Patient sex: M
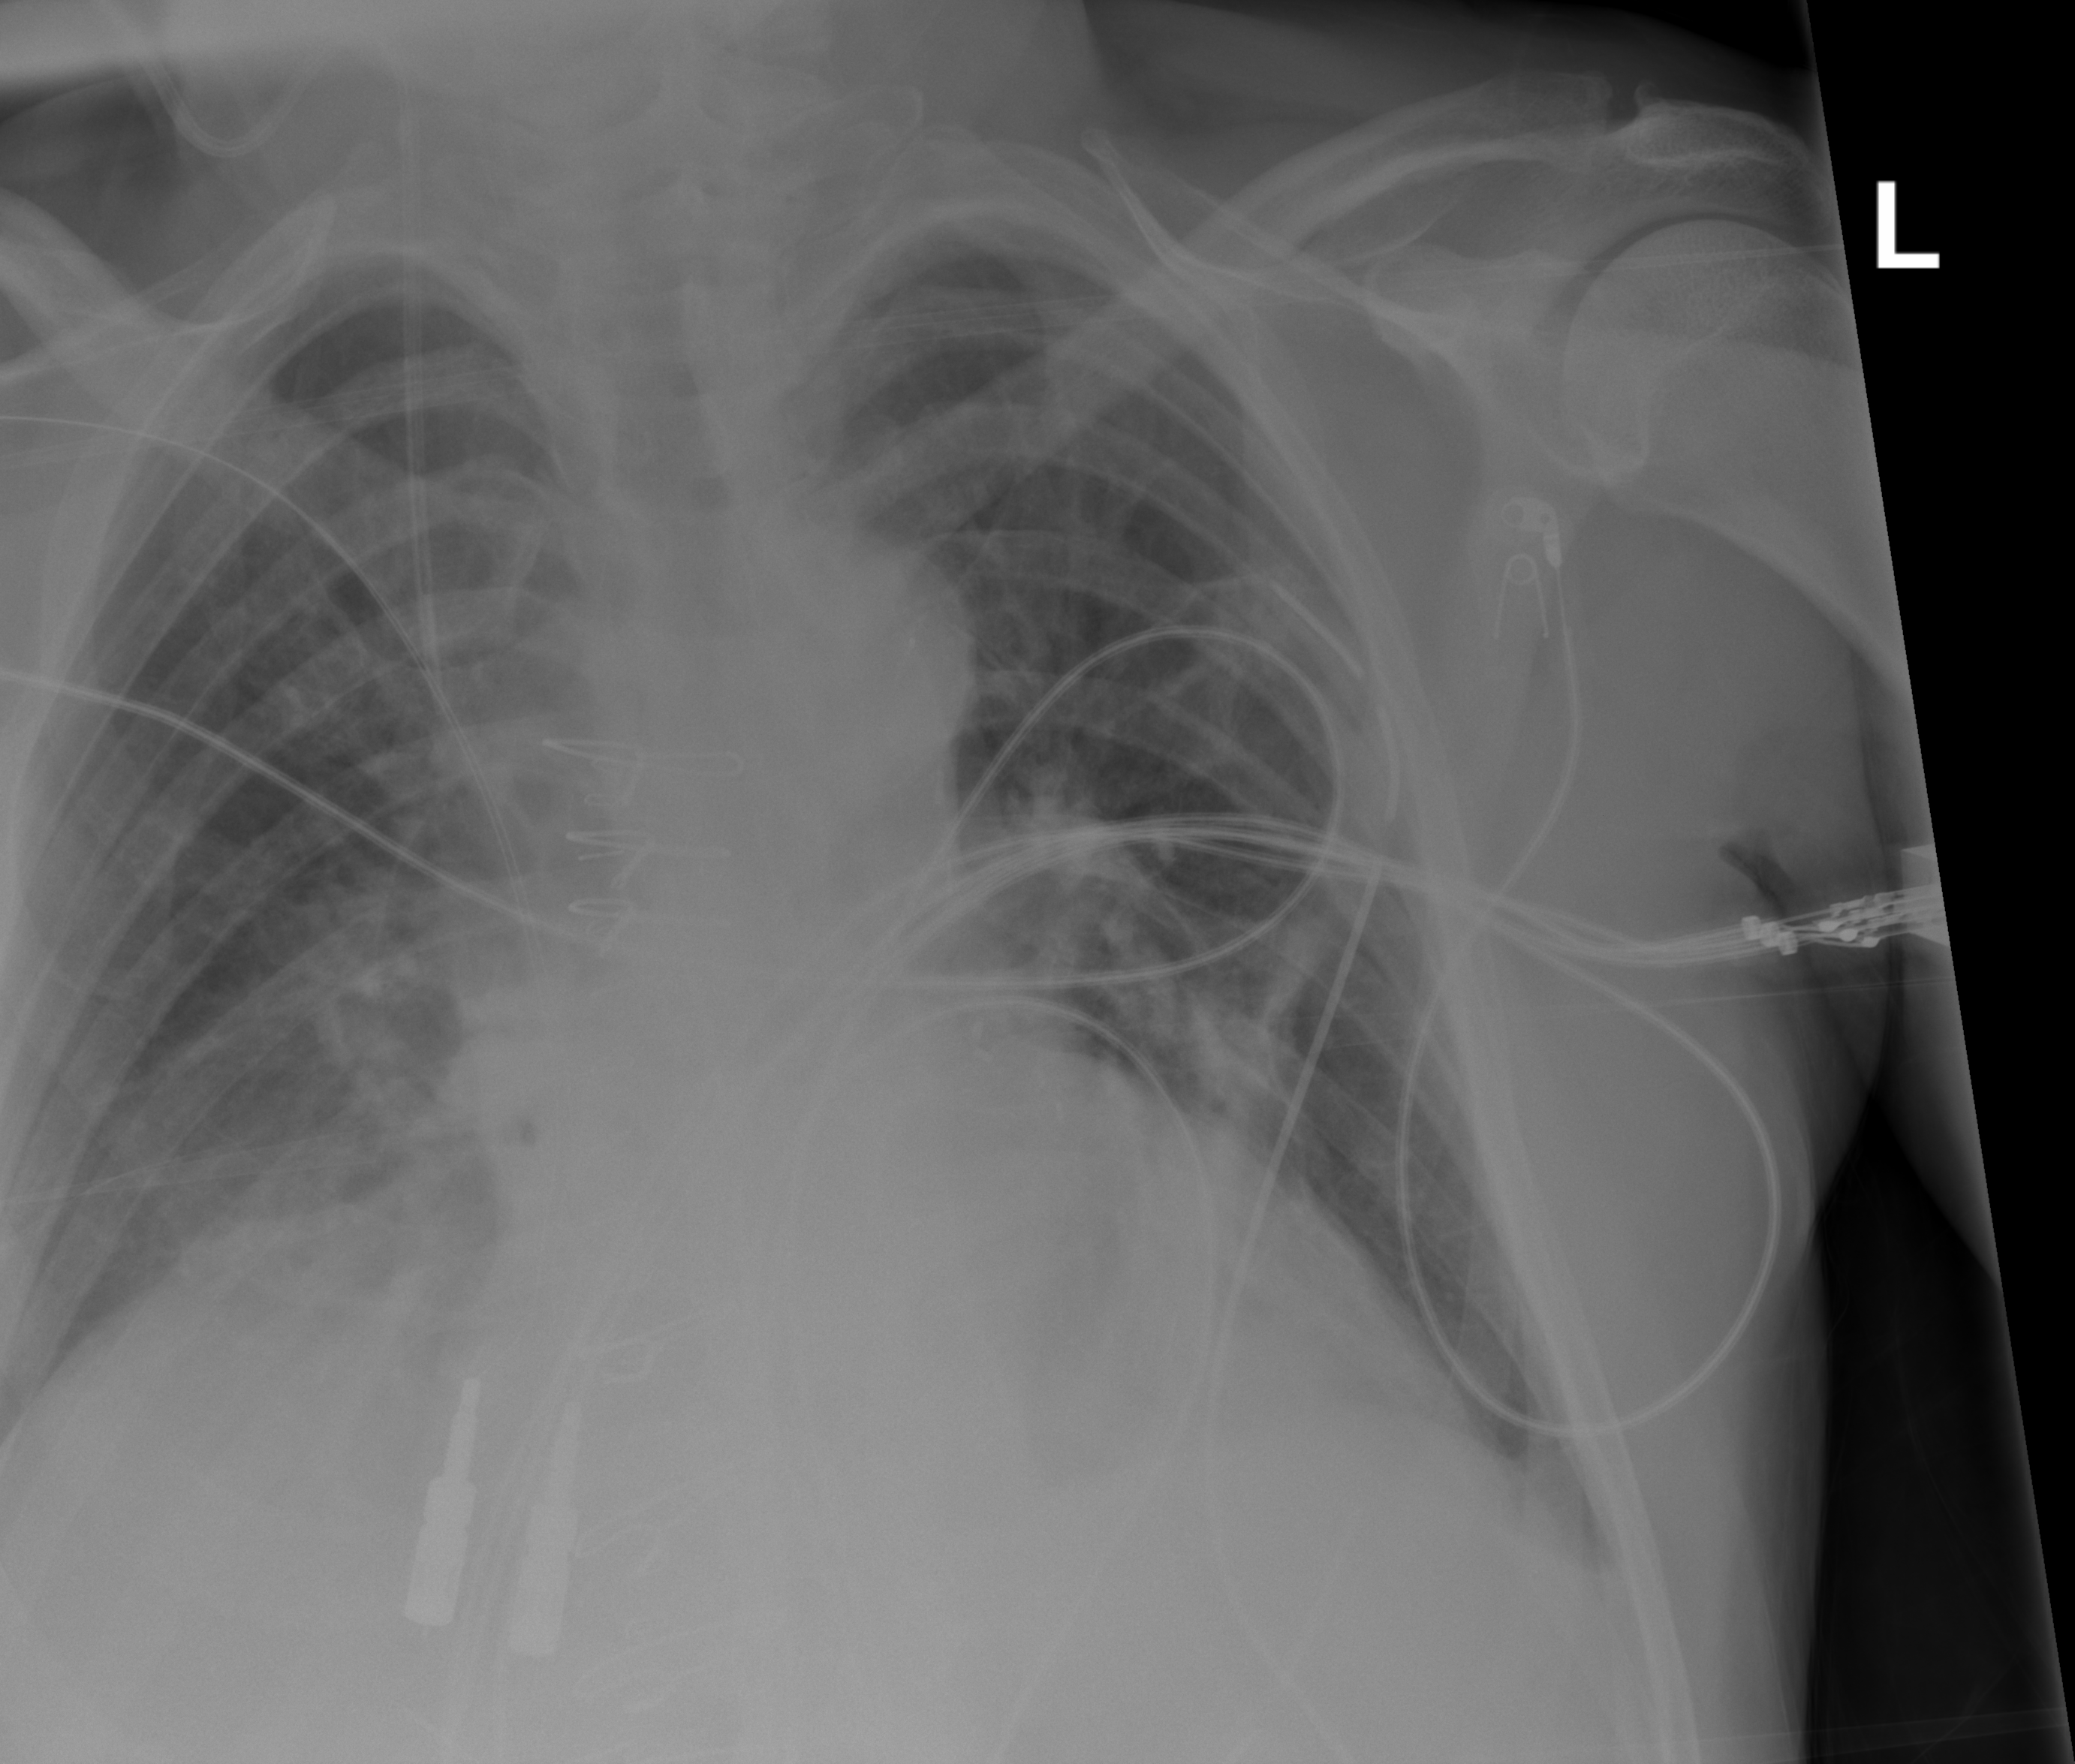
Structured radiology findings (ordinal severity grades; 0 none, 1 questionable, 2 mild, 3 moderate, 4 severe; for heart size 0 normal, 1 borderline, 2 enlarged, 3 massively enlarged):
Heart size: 2
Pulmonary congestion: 2
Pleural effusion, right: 0
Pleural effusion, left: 0
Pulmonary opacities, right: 0
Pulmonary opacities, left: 0
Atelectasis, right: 2
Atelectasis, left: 0